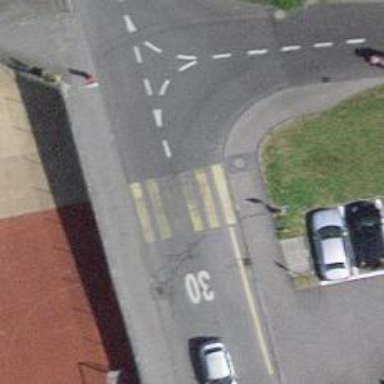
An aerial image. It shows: Kerb serving as barrier.